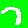
Digit: 7